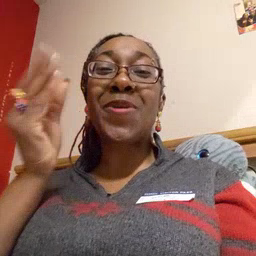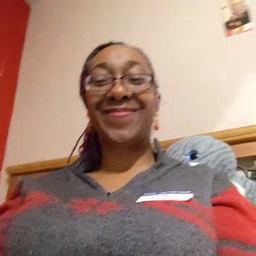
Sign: kiss